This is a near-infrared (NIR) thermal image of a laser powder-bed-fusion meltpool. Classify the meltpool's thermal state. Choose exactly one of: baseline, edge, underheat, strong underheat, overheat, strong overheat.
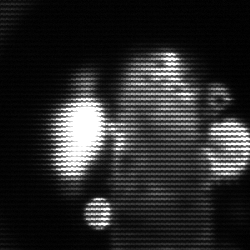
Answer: strong underheat